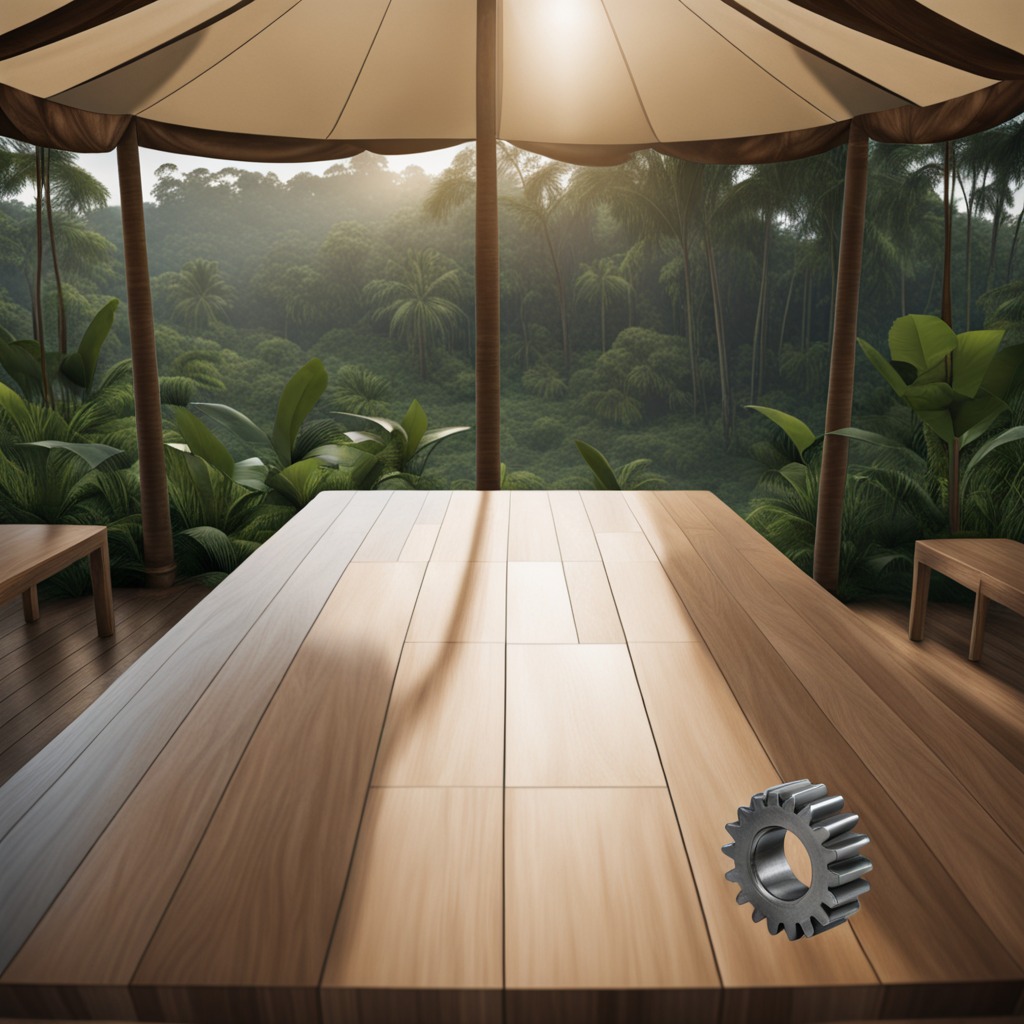
A steel gear with teeth is lying on the wooden table.